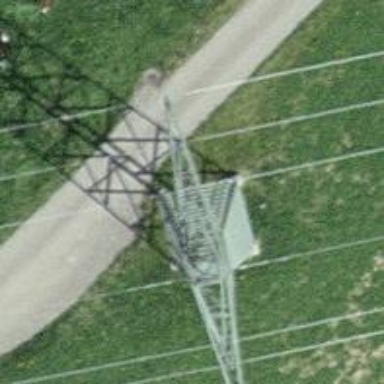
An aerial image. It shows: Power line in the image.